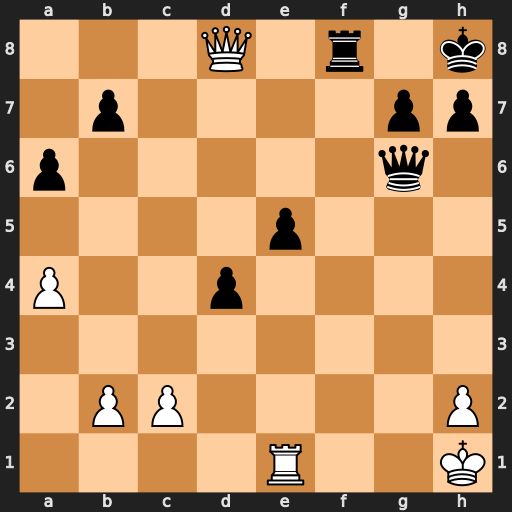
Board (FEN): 3Q1r1k/1p4pp/p5q1/4p3/P2p4/8/1PP4P/4R2K
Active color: w
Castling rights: -
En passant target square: -
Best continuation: Qxf8#